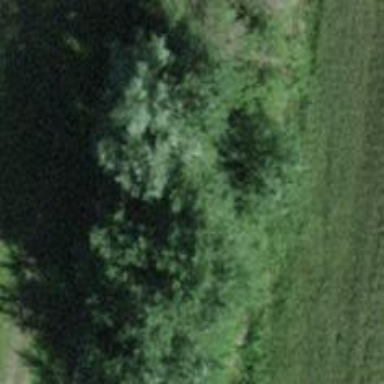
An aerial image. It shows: Row of trees in natural setting.